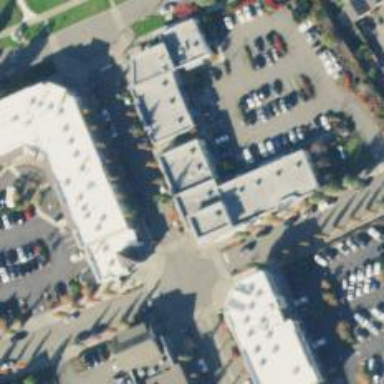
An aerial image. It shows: Healthcare clinic.